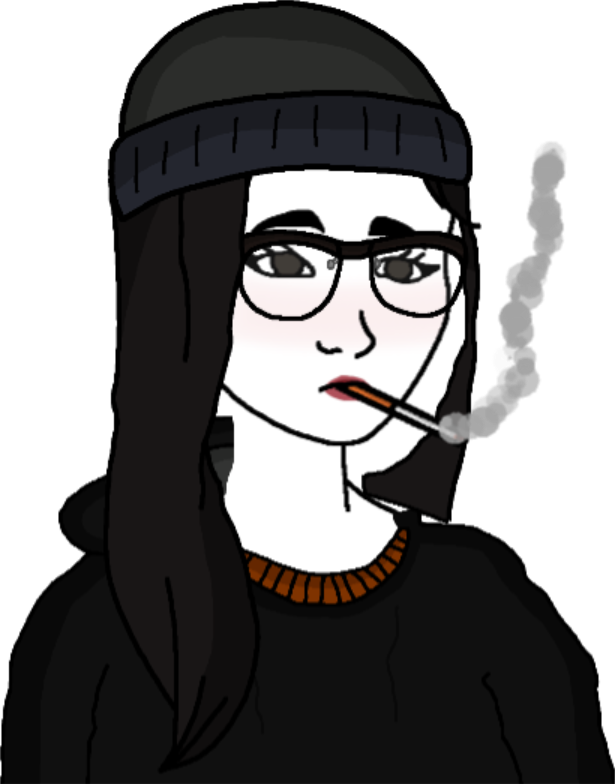
Label: 5_Doomer_Girl